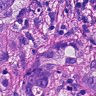
Metastatic tissue present: yes